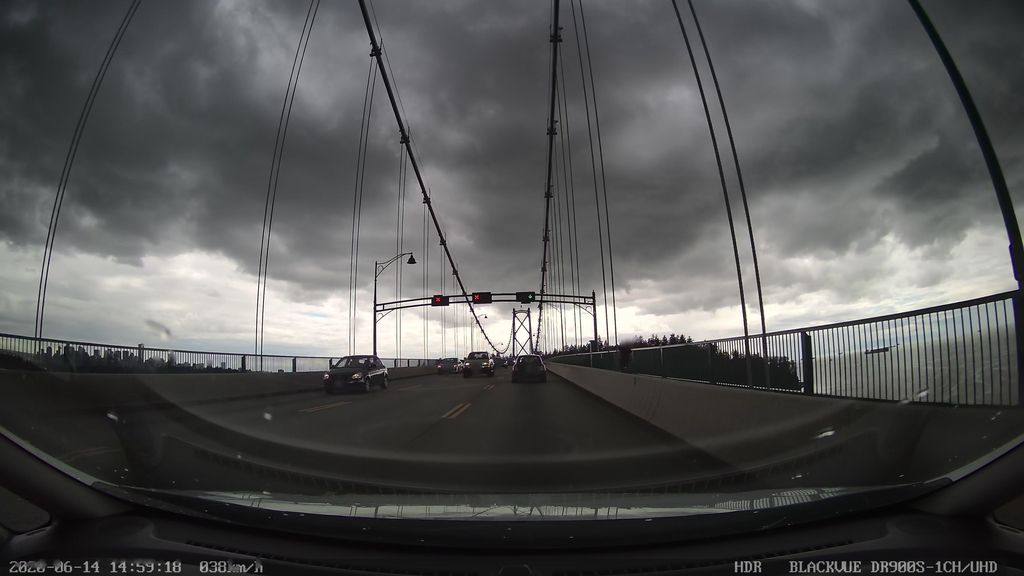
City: vancouver